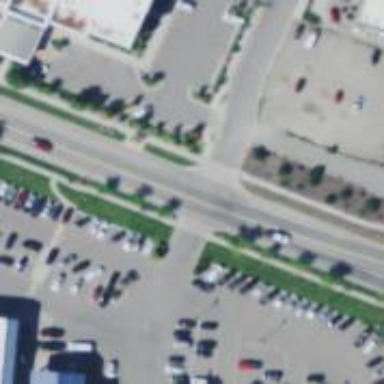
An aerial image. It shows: Unmarked crossing on the road.